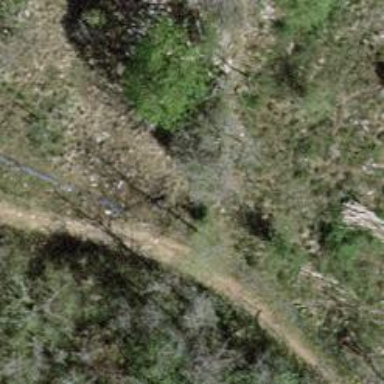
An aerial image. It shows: Ground path.